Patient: sex M, age 57
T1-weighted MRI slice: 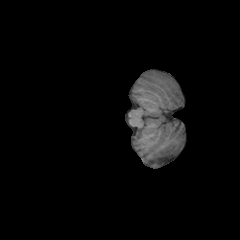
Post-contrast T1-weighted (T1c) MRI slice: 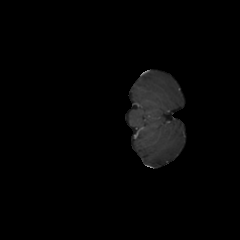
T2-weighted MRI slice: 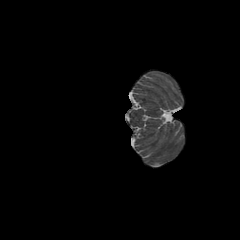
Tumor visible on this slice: no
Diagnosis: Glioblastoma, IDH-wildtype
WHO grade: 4